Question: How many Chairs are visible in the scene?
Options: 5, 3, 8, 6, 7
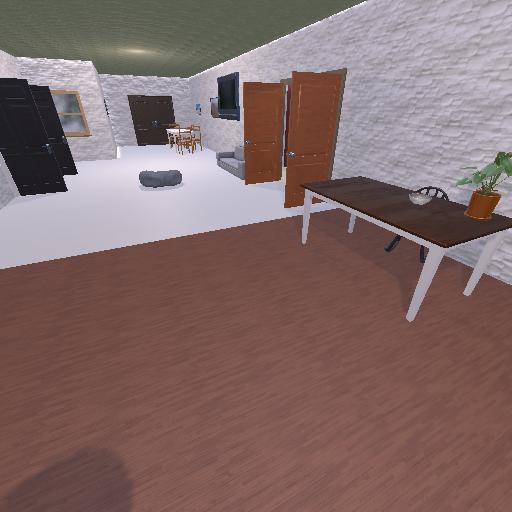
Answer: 5